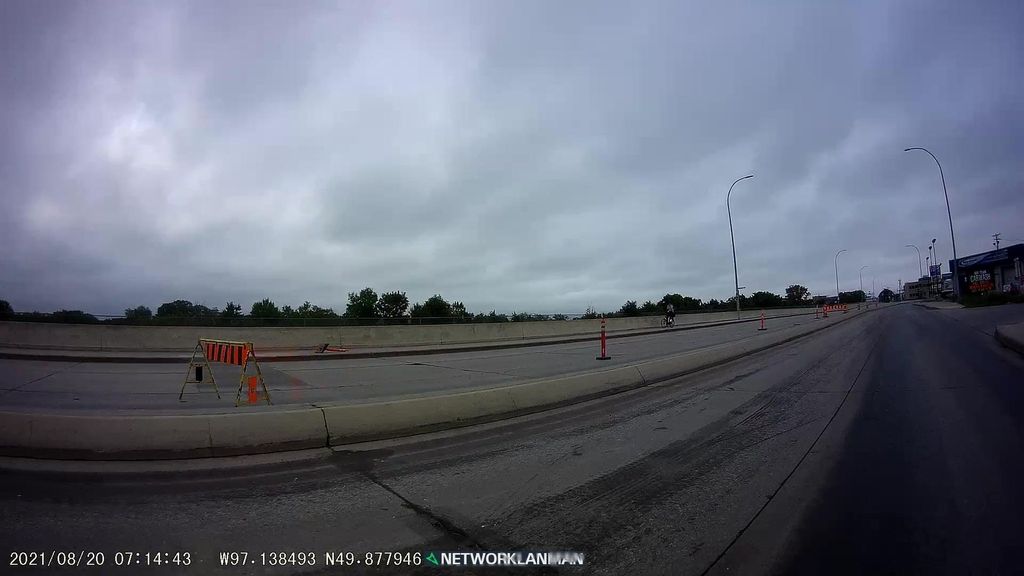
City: winnipeg